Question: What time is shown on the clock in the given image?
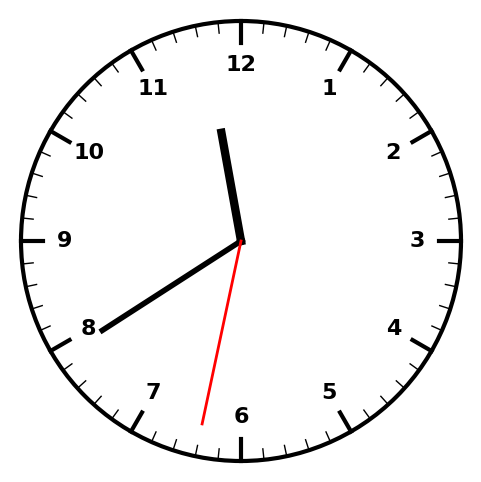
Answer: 11:39:32